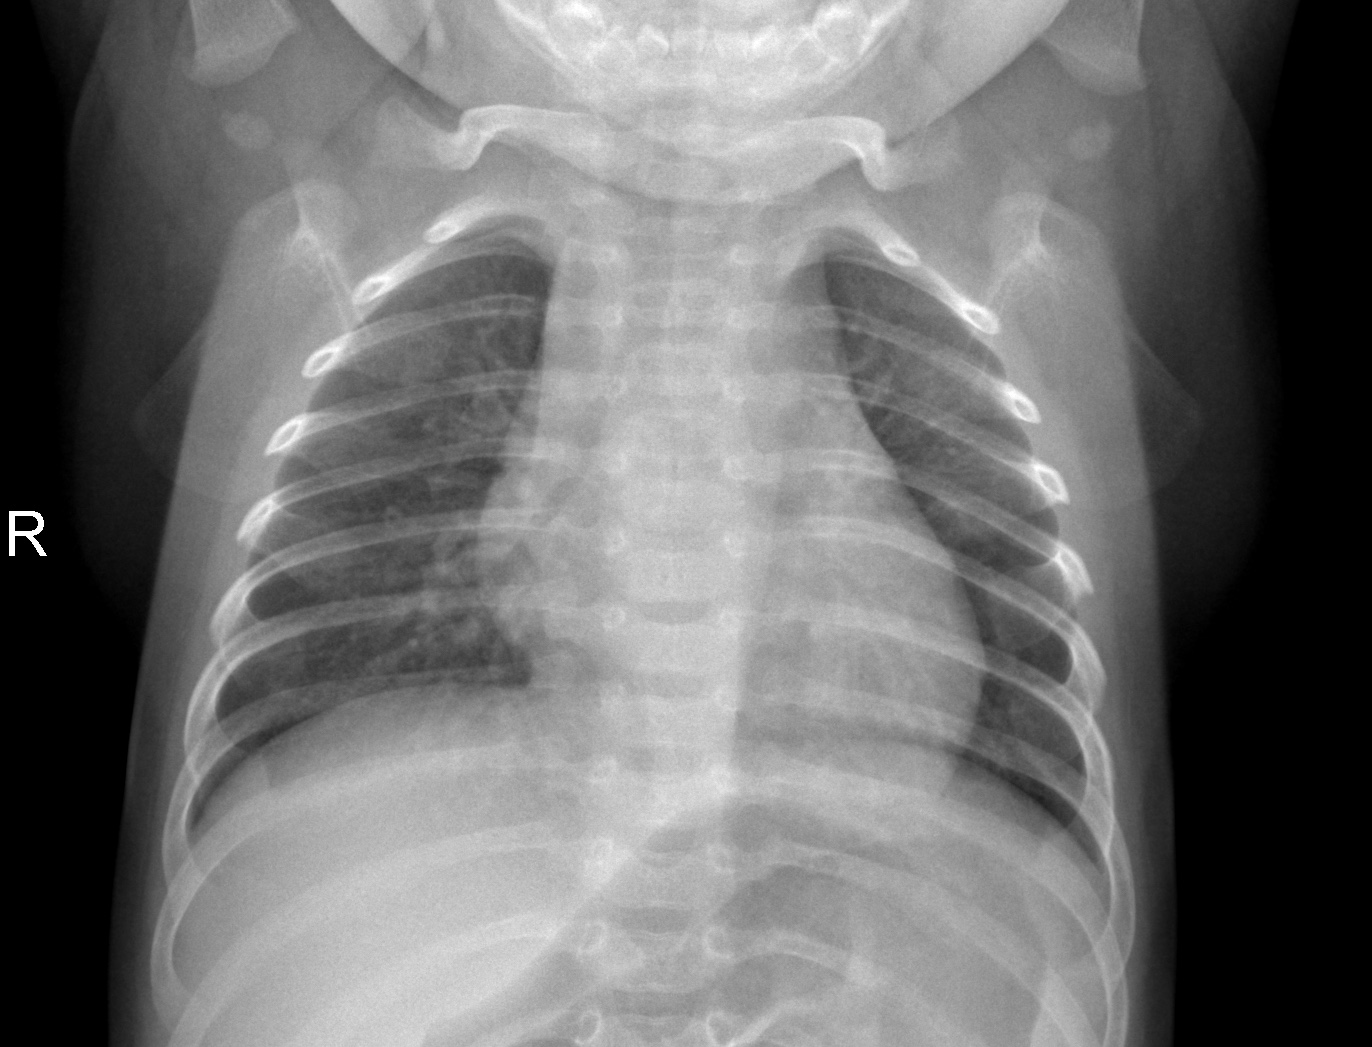
Diagnosis: NORMAL